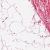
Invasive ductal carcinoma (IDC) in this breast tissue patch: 0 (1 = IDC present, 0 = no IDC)